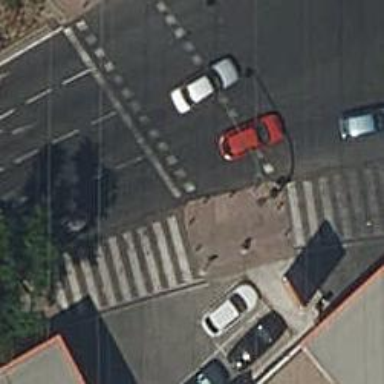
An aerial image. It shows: Marked crossing on the road.